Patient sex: M
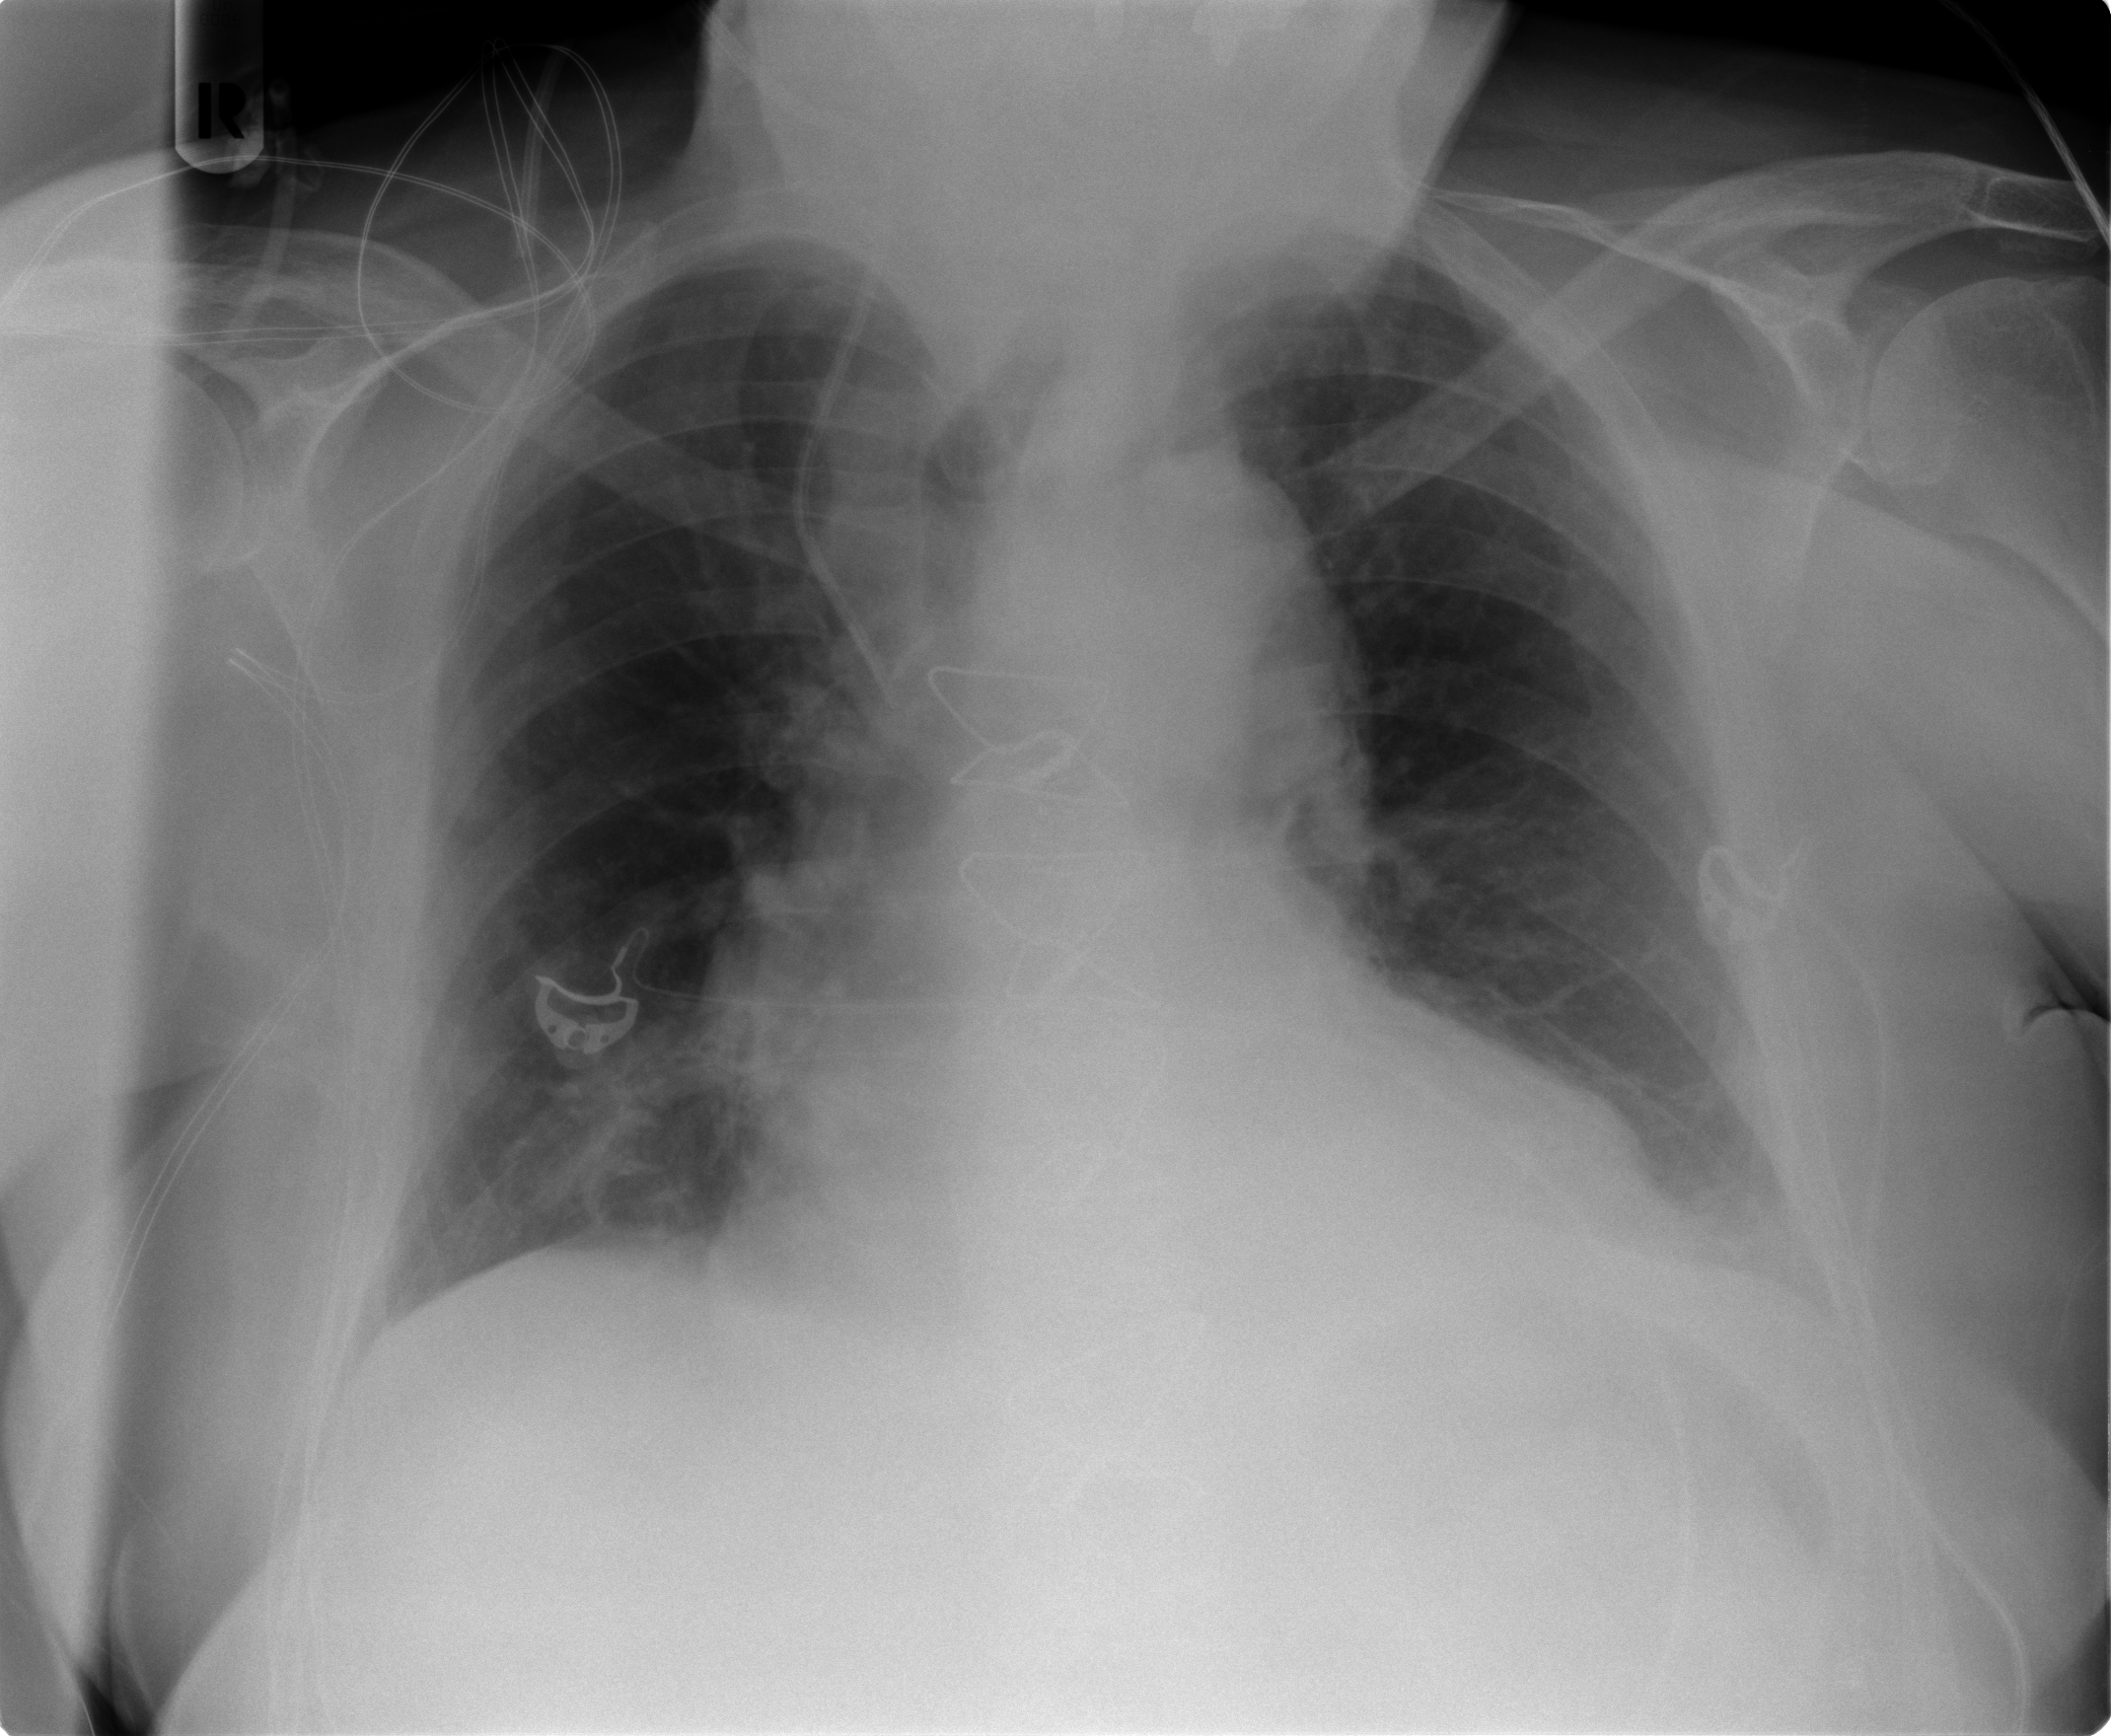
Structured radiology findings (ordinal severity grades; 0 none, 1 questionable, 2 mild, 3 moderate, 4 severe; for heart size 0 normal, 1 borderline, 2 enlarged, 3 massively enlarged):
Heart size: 2
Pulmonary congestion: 1
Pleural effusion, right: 0
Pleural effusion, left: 1
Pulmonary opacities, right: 0
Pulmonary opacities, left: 0
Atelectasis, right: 1
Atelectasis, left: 1